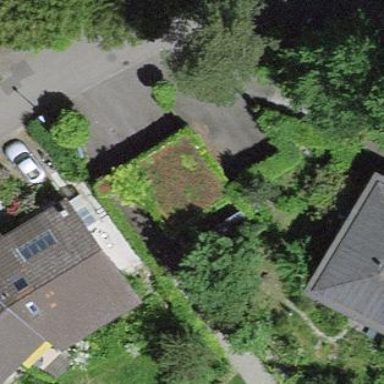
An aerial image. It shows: Garage.